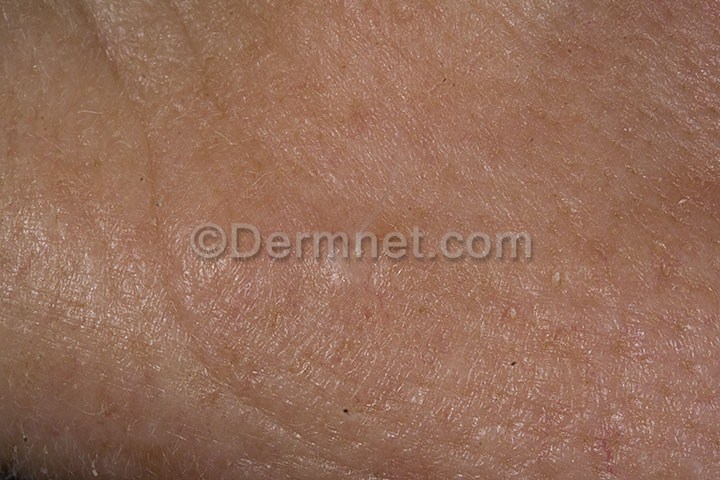
Disease: Seborrheic Keratoses and other Benign Tumors